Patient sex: M
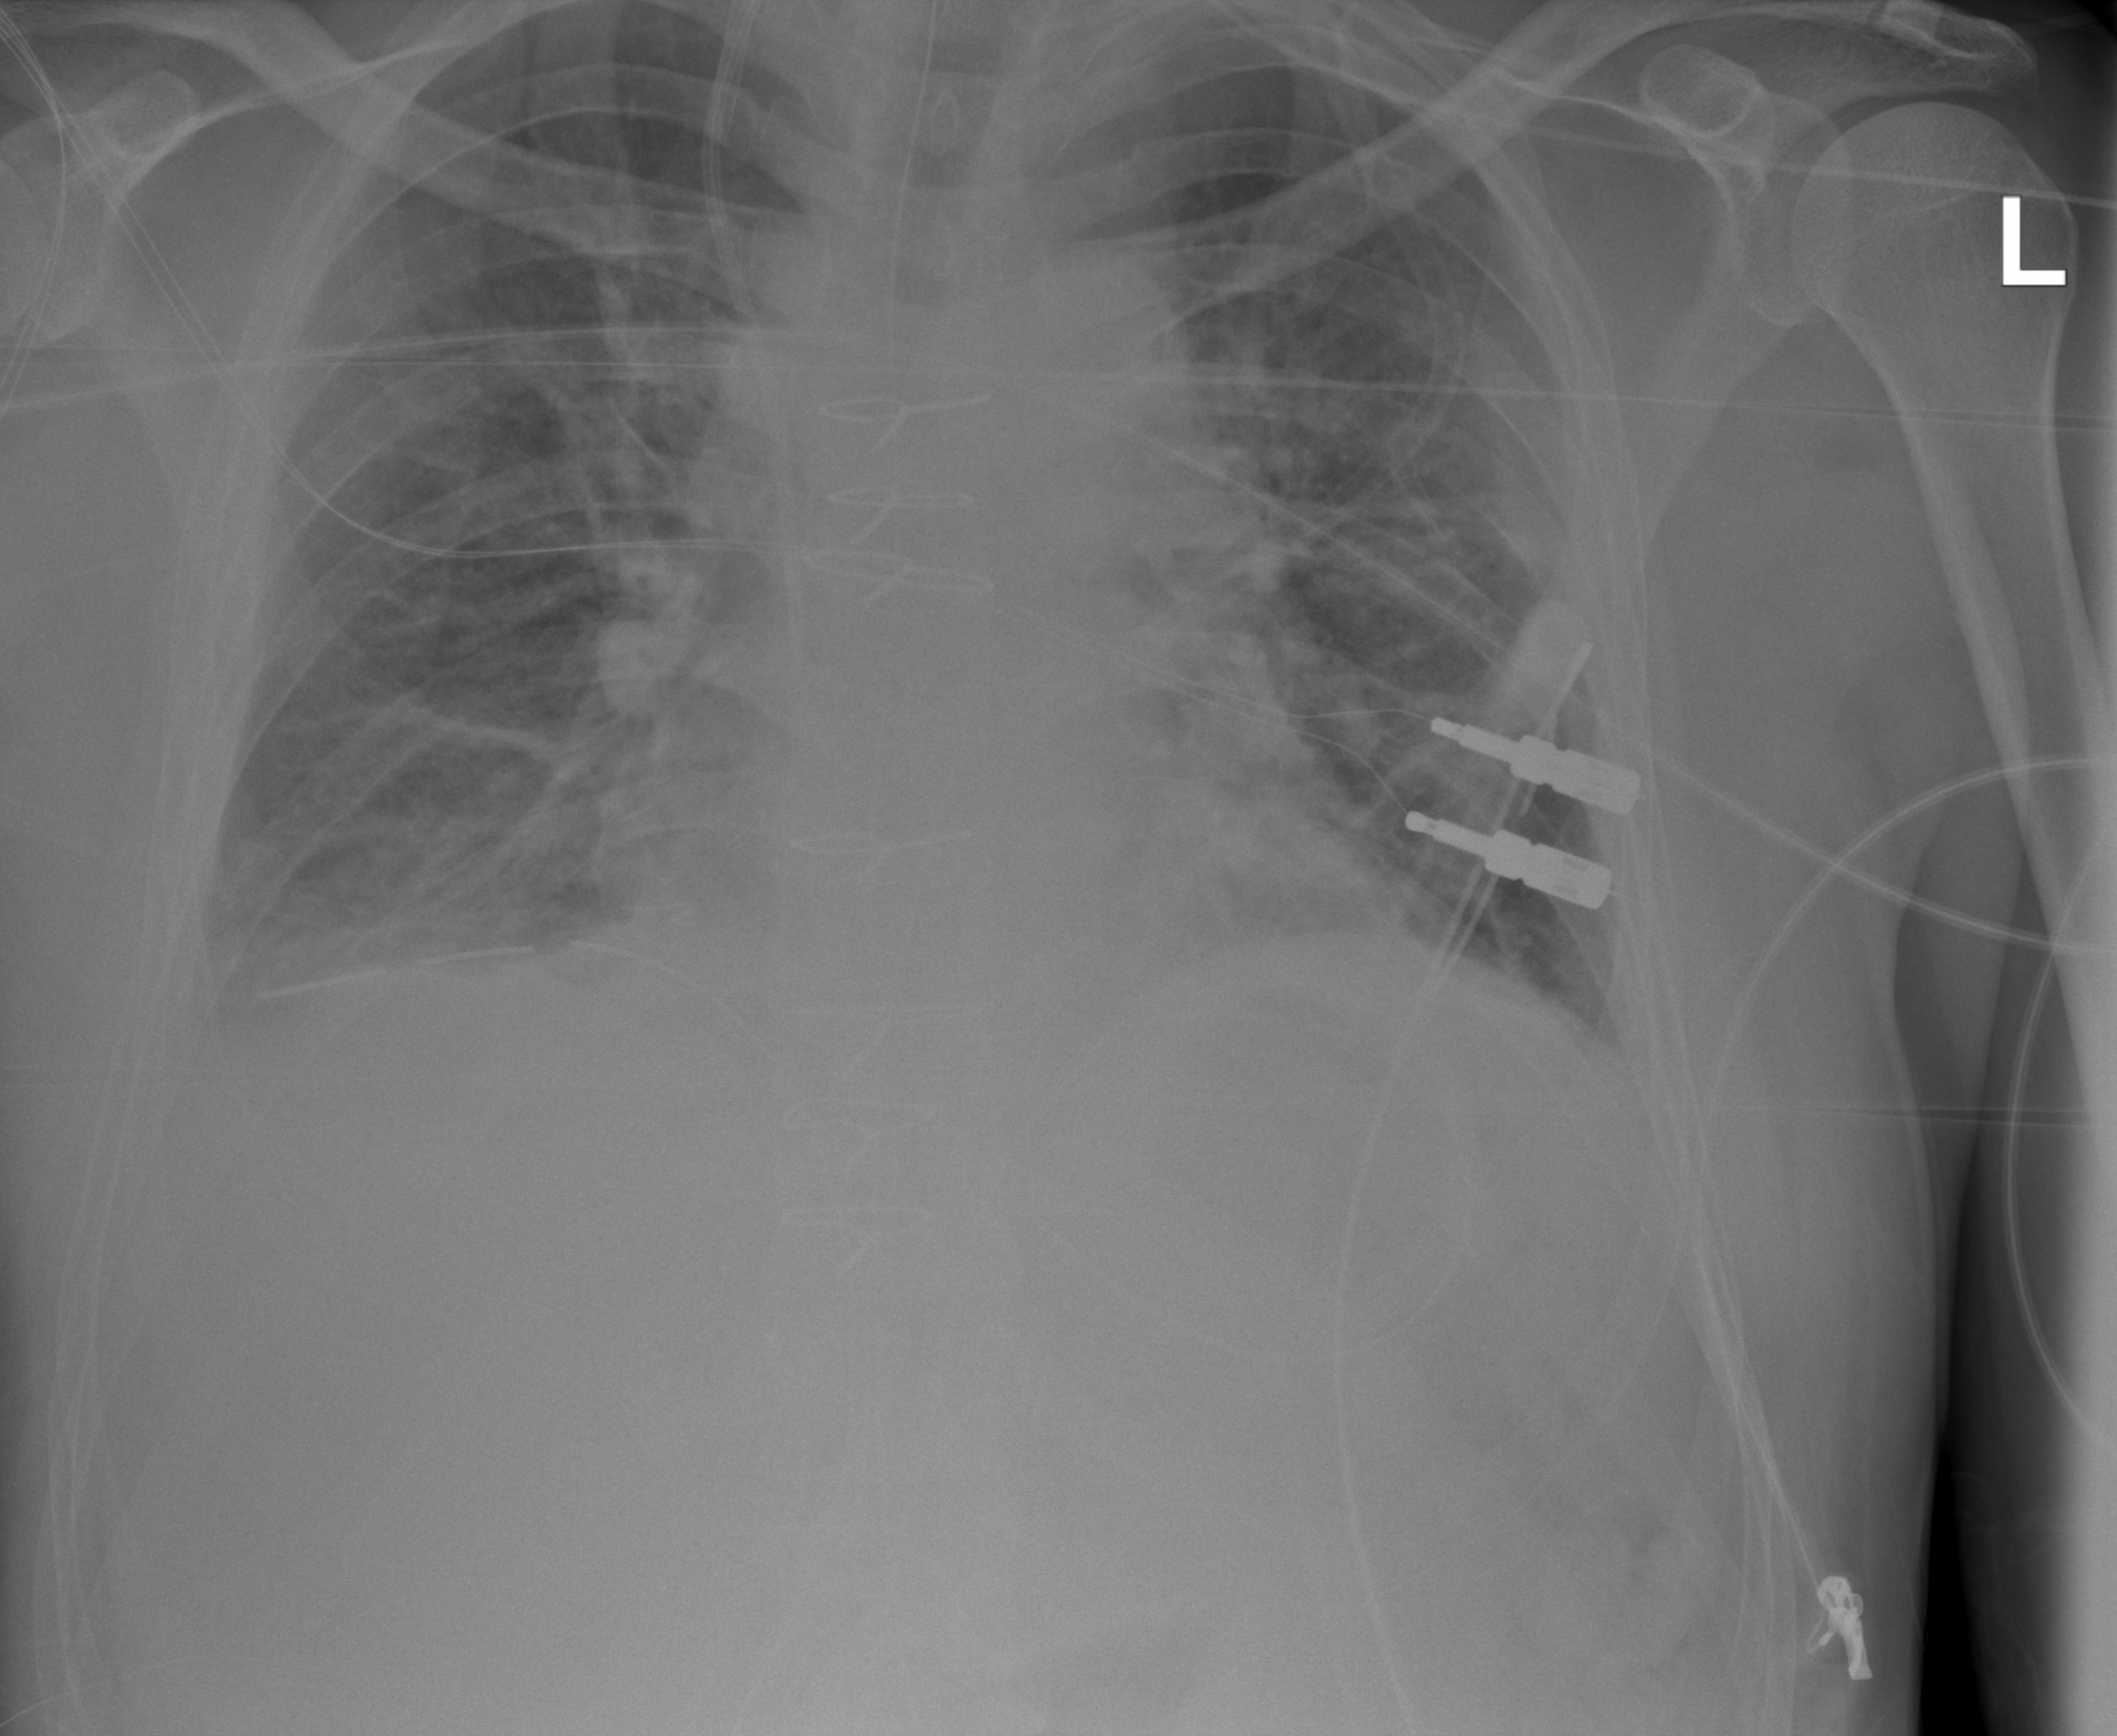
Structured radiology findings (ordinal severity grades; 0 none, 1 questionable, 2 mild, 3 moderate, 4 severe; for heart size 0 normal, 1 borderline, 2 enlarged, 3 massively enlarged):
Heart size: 2
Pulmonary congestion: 2
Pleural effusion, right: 2
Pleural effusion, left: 2
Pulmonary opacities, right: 2
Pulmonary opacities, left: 2
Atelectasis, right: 2
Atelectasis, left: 2